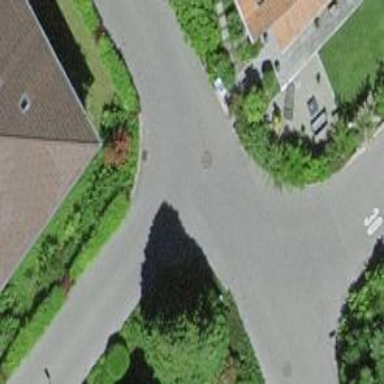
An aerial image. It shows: Smooth asphalt road in residential area.